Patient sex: M
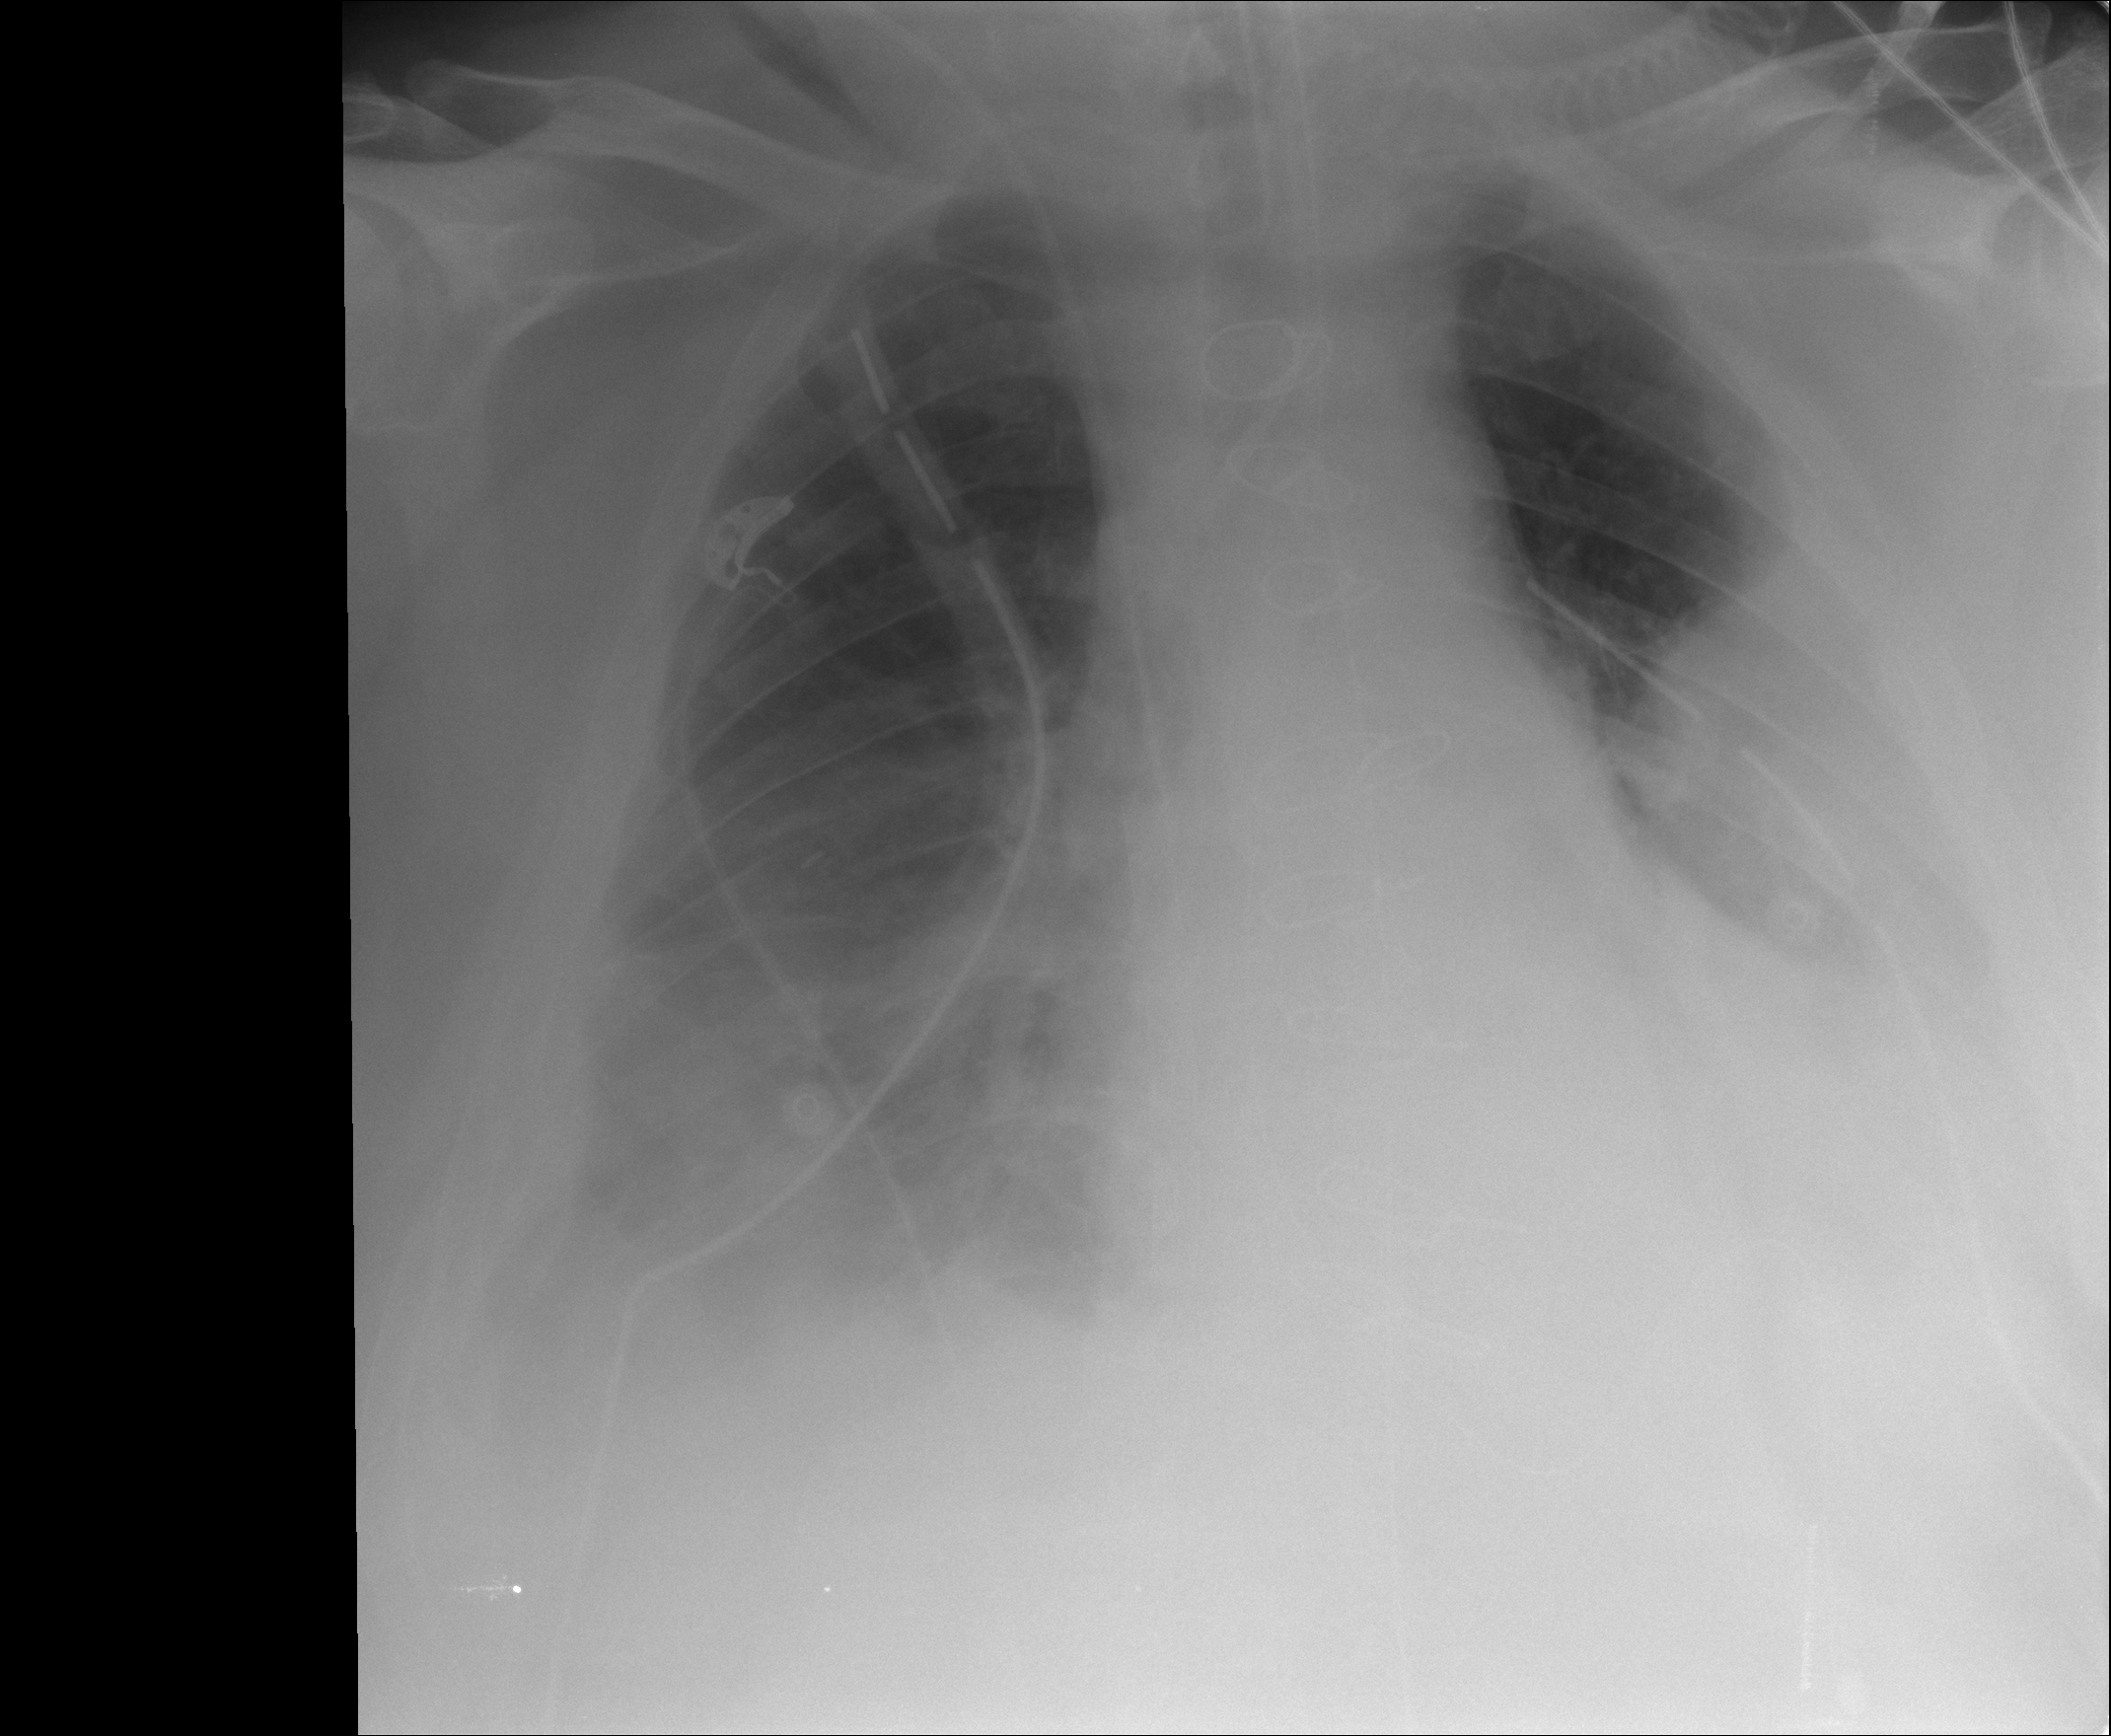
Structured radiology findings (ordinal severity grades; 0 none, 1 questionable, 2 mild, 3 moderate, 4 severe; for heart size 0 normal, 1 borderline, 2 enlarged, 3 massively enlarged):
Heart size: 2
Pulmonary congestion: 2
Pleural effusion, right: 2
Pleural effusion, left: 3
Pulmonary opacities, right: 0
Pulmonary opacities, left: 0
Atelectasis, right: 2
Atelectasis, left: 2